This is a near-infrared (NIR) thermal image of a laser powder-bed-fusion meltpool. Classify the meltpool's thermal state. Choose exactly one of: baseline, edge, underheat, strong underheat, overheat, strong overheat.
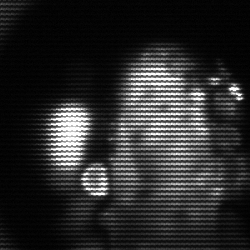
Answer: strong underheat